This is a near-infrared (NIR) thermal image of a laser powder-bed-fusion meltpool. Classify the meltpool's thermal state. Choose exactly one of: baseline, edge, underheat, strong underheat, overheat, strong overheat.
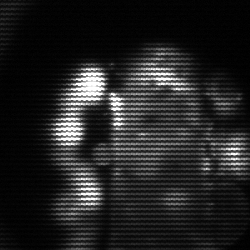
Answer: strong underheat